Question: I built a small boat visualizer. I am using <URL>. After fetching data from the APIs I am able to obtain a 'json' file with the vessels I am interested in and inject these vessels inside a table.
The user has to manually update the page pushing the refresh button on top left of the page to see the new updated table.

: How to set a state to refresh the 'google-map' content automatically every minute instead of the user doing it manually?
Below the code:
'''
class BoatMap extends Component {
constructor(props) {
super(props);
this.state = {
buttonEnabled: true,
buttonClickedAt: null,
progress: 0,
ships: [],
type: 'All',
shipTypes: [],
activeShipTypes: [],
logoMap: {}
};
this.updateRequest = this.updateRequest.bind(this);
this.countDownInterval = null;
}
async componentDidMount() {
this.countDownInterval = setInterval(() => {
if (!this.state.buttonClickedAt) return;
const date = new Date();
const diff = Math.floor((date.getTime() - this.state.buttonClickedAt.getTime()) / 1000);
if (diff < 90) {
this.setState({
progress: diff,
buttonEnabled: false
});
} else {
this.setState({
progress: 0,
buttonClickedAt: null,
buttonEnabled: true
});
}
}, 500);
await this.updateRequest();
const shipTypeResults = await Client.getEntries({
content_type: 'competitors'
});
console.log(shipTypeResults);
const shipTypes = shipTypeResults.items.map((data) => data.fields);
const logoMap = shipTypes.reduce((acc, type) => {
return {
...acc,
[type.name]: type.images.fields.file.url
};
}, {});
console.log({ shipTypes });
this.setState({
logoMap
});
}
componentDidUpdate(prevProps, prevState) {
if (this.state.type !== prevState.type) {
}
}
componentWillUnmount() {
clearInterval(this.countdownInterval);
}
async updateRequest() {
const url = 'http://localhost:3001/hello';
console.log(url);
const fetchingData = await fetch(url);
const ships = await fetchingData.json();
console.log(ships);
this.setState({
buttonEnabled: false,
buttonClickedAt: new Date(),
progress: 0,
ships
});
setTimeout(() => {
this.setState({ buttonEnabled: true });
});
}
render() {
return (
<div className="google-map">
<GoogleMapReact
bootstrapURLKeys={{ key: 'KEY' }}
center={{
lat: this.props.activeShip ? this.props.activeShip.latitude : 42.4,
lng: this.props.activeShip ? this.props.activeShip.longitude : -71.1
}}
zoom={8}
>
</GoogleMapReact>
</div>
);
}
}
'''
A good way would be using a 'setTimeout()' but would that be correct? Where should that be applied and how?
'''
setTimeout(function () {
location.reload();
}, 60 * 1000);
'''
Or maybe setting an interval as a refresh rate?
I am a bit confused on what would the best way to approach this.
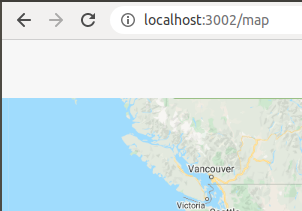
Answer: On your request function i guess u want to disable the button while the api doesn't return, so maybe move this piece above the requests:
'''
this.setState({
buttonEnabled: false,
buttonClickedAt: new Date(),
progress: 0,
ships
});
'''
If im wrong you could remove the timeout from the second setState and call as a callback on the first like this:
'''
this.setState({
buttonEnabled: false,
buttonClickedAt: new Date(),
progress: 0,
ships
}, () => {
this.setState({ buttonEnabled: true });
});
'''
on the last part instead of location.reload() set a interval calling the update on ur componentDidMount:
'''
let updateInterval = setInterval(() => {
this.updateRequest();
}, 60 * 1000);
this.setState({updateInterval})
'''
then on the componentWillUnmount you clear the interval 'this.state.updateInterval'